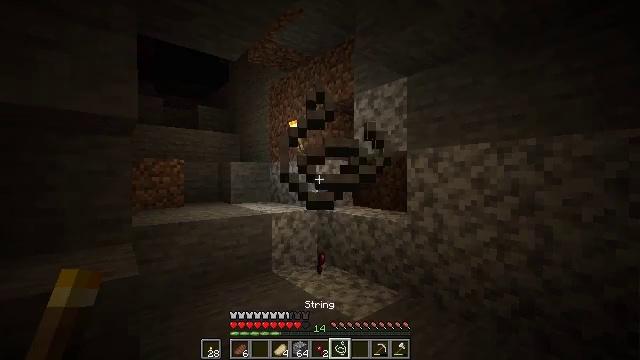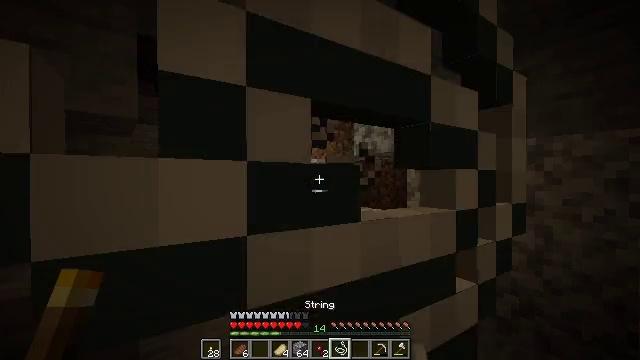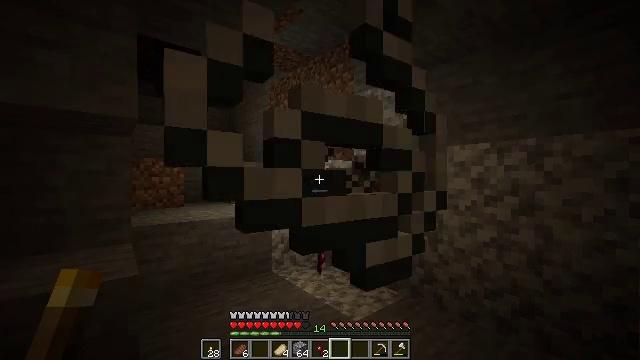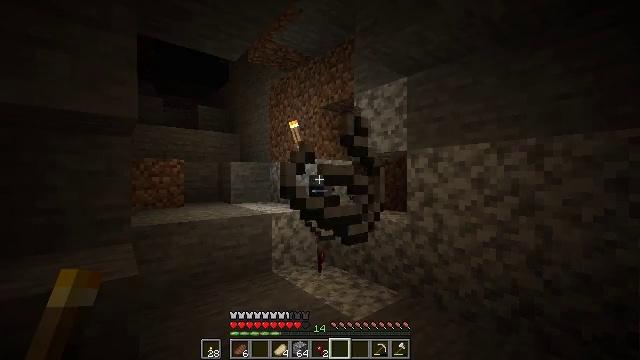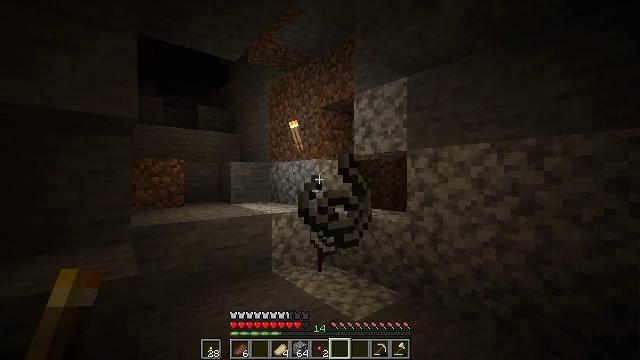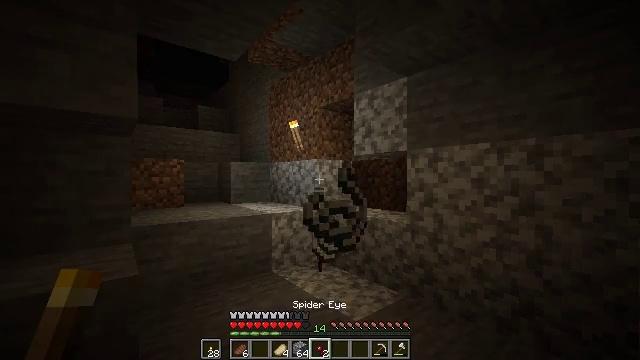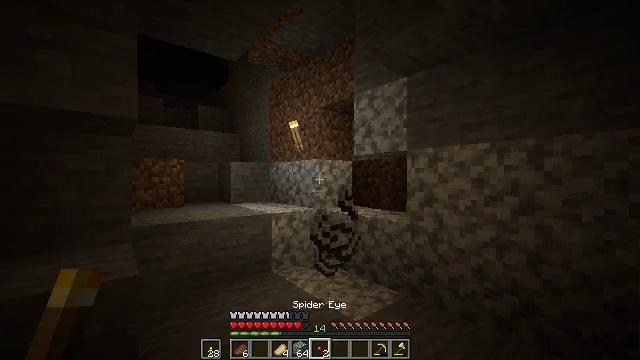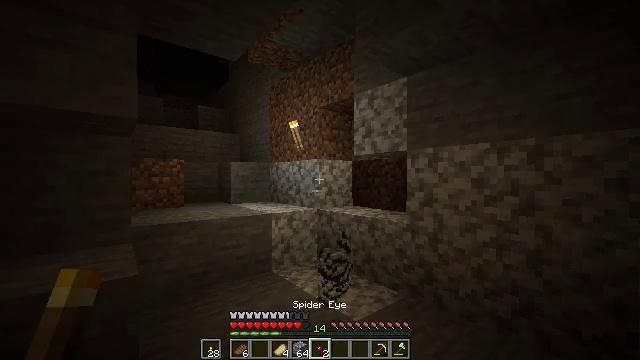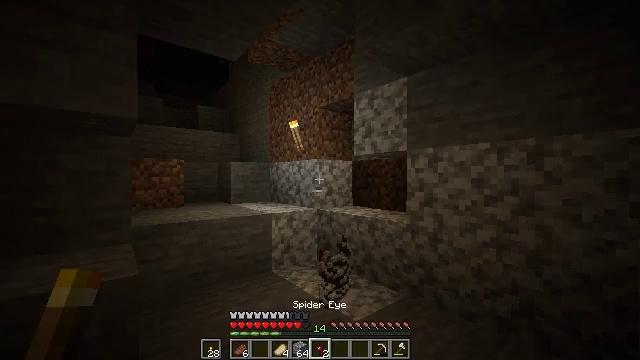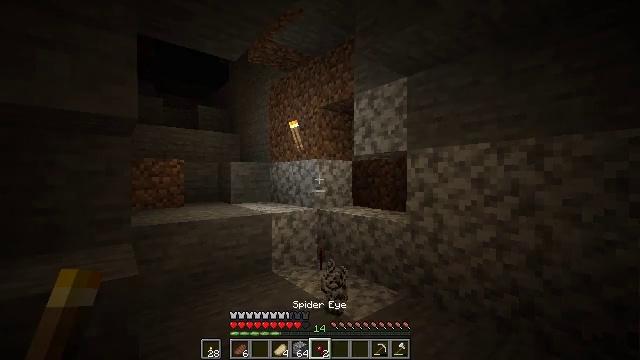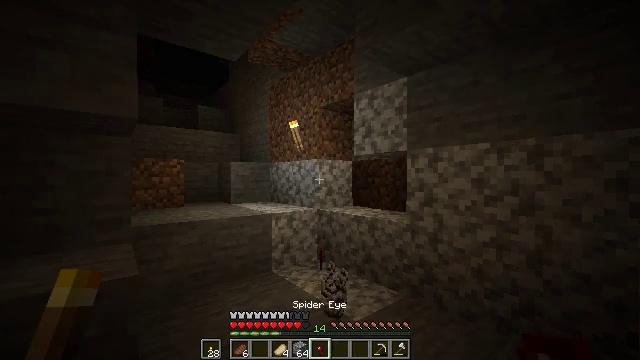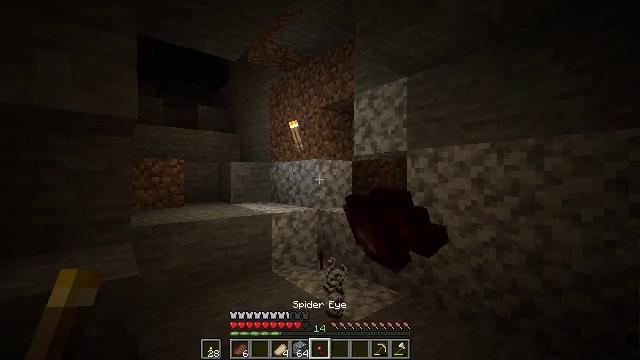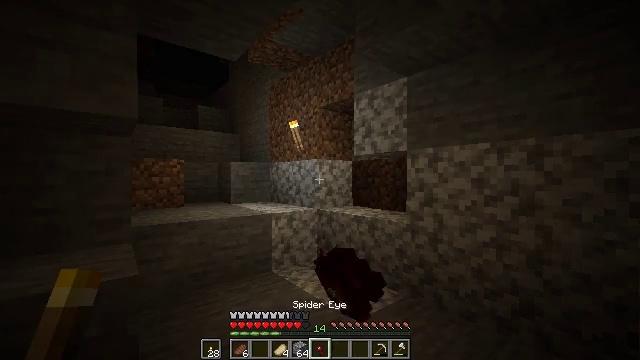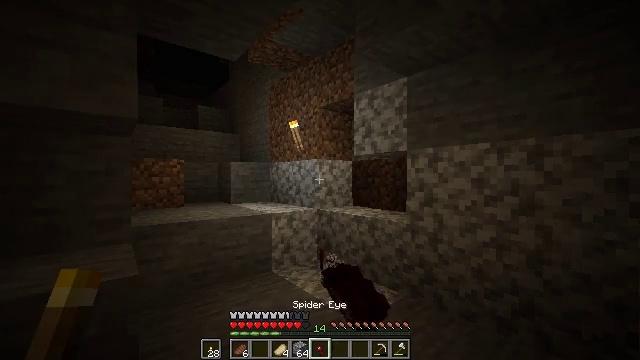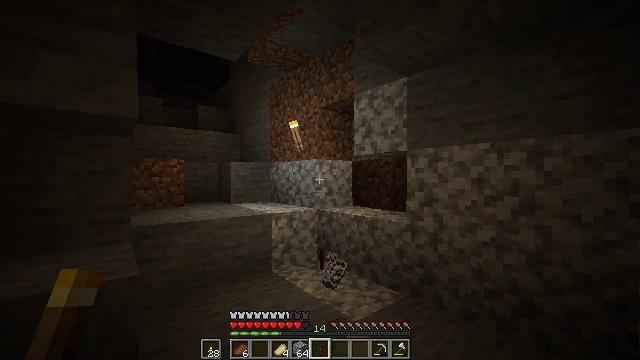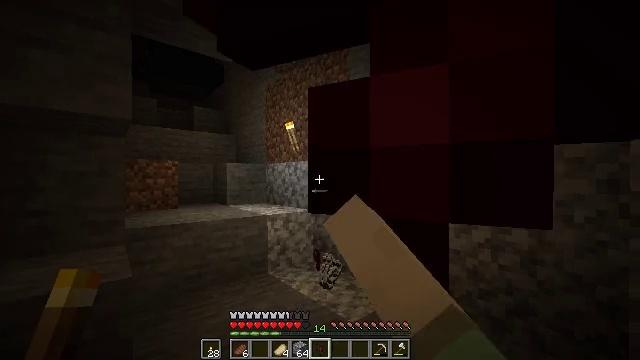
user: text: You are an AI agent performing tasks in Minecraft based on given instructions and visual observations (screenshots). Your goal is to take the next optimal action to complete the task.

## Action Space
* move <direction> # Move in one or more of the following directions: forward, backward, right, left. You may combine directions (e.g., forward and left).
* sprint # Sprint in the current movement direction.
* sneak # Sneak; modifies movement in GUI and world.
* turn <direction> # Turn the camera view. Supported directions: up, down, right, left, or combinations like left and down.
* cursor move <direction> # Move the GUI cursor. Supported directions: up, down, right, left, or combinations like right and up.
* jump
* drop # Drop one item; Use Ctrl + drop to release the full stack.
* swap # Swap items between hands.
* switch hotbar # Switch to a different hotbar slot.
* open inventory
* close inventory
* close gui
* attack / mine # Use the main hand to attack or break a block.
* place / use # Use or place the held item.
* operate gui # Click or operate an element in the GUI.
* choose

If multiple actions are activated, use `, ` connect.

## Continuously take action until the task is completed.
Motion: motion action
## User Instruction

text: Drop a spider eye.
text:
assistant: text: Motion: no_op
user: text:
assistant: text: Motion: no_op
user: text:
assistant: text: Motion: no_op
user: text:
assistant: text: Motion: no_op
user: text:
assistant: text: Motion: no_op
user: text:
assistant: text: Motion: no_op
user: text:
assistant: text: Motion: no_op
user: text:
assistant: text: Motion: no_op
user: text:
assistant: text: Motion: no_op
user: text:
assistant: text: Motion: drop
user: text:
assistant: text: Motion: drop
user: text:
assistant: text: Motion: drop
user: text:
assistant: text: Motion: no_op
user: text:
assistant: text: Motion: drop
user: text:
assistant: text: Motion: drop
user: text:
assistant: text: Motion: turn right, drop
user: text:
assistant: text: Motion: no_op
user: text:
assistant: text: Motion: no_op
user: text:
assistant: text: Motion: no_op